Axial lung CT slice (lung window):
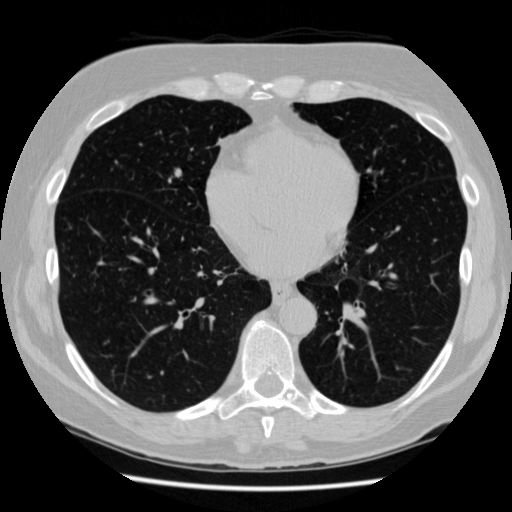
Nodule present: no